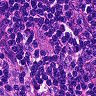
Metastatic tissue present: no